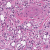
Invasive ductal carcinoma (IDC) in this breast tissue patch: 0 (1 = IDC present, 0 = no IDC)